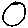
Label: circle